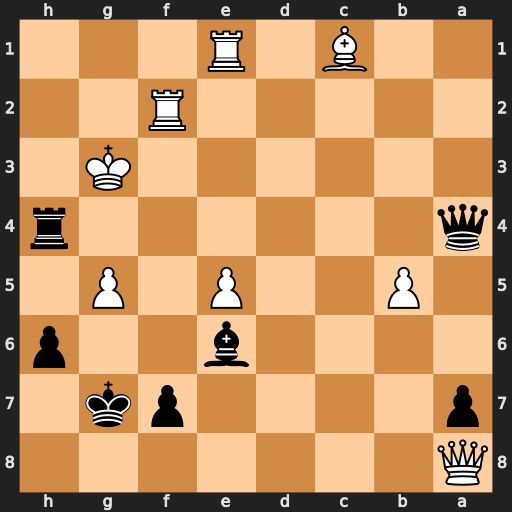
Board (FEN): Q7/p4pk1/4b2p/1P2P1P1/q6r/6K1/5R2/2B1R3
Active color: b
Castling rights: -
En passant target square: -
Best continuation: Qg4#